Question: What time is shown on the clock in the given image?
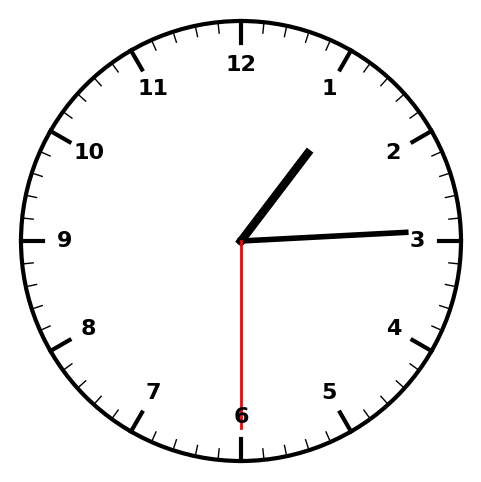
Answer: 01:14:30